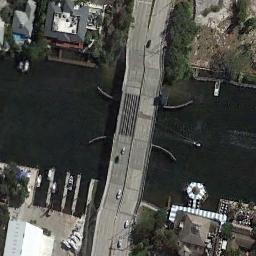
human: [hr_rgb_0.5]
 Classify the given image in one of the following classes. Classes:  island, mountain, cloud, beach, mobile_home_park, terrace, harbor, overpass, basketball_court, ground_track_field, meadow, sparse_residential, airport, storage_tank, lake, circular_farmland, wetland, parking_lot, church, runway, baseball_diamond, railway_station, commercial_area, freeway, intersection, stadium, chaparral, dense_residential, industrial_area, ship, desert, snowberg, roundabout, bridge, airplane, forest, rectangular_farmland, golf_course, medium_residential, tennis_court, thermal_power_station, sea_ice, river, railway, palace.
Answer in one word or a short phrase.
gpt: bridge